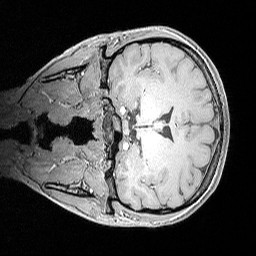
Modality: MP2RAGE
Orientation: coronal
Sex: female
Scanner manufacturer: siemens
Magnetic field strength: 3 T
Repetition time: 5 s
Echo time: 0.00292 s